Question: After updating the android project to android 12, are not working in Android 13 devices, but they work in lower versions of Android 12 & below devices.
If I use the local image drawable it is working in Android 13 also, if I load an image from the URL in custom big picture style notifications it is not working in Android 13.
Custom text style notification is working fine in Android 13 & below devices.
please refer to the image below from Android 13, Custom Big picture expanded notifications,

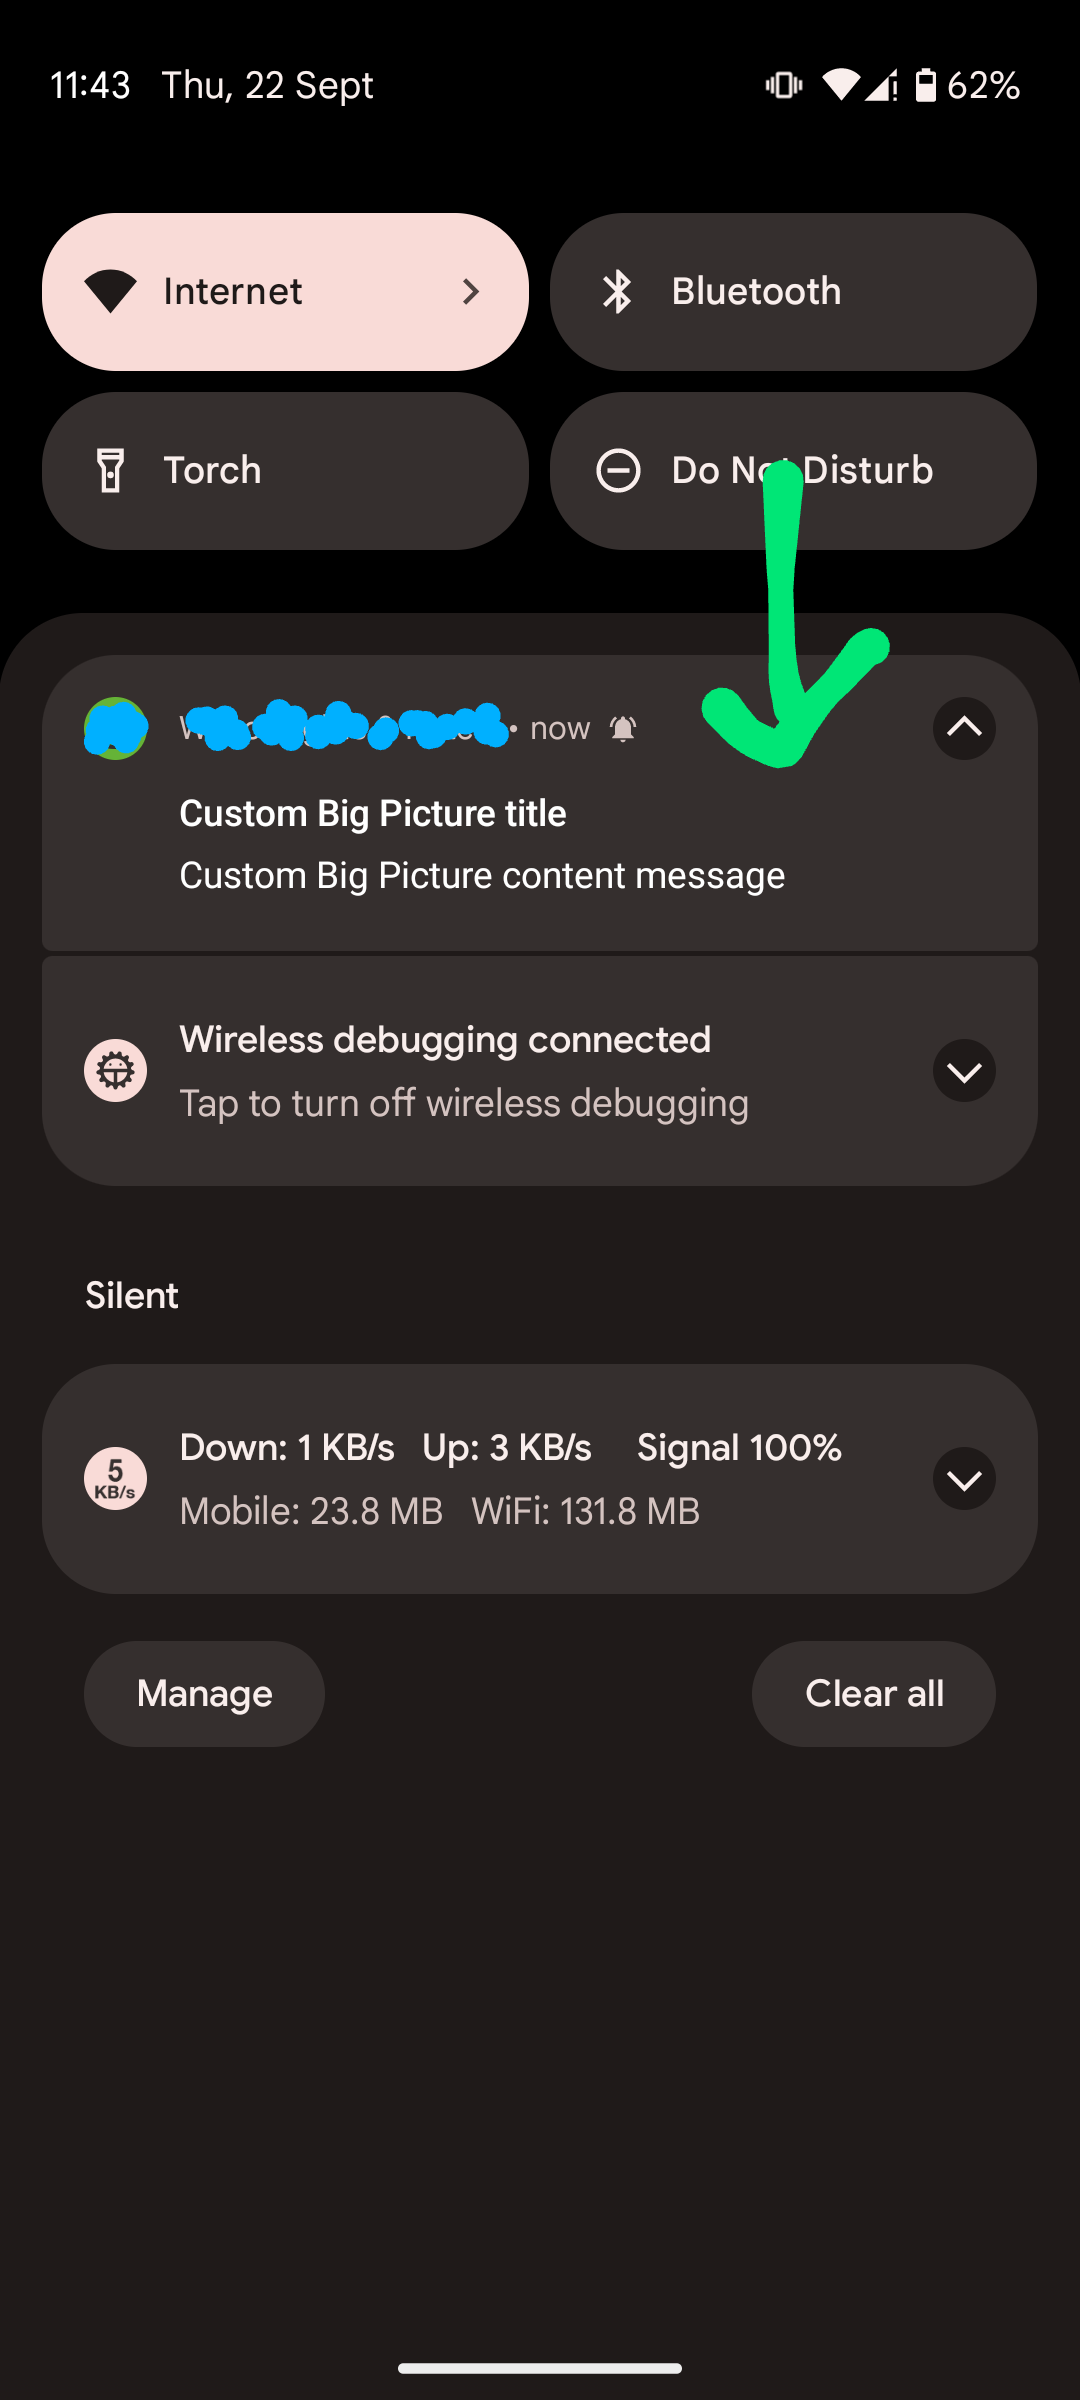
Answer: If I use a smaller width image, it is displayed in a custom picture style notification in the Android 13 device without any change. If I image with higher width then this problem occurs.
I fixed it by overriding the width and height of an image using a glide when loading. For Android 12 & below version devices, the image will load without this fix.
'''
Glide.with(context).asBitmap()
.override(500, 500)
.load(imgUrl)
.submit().get()
'''